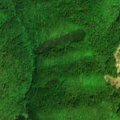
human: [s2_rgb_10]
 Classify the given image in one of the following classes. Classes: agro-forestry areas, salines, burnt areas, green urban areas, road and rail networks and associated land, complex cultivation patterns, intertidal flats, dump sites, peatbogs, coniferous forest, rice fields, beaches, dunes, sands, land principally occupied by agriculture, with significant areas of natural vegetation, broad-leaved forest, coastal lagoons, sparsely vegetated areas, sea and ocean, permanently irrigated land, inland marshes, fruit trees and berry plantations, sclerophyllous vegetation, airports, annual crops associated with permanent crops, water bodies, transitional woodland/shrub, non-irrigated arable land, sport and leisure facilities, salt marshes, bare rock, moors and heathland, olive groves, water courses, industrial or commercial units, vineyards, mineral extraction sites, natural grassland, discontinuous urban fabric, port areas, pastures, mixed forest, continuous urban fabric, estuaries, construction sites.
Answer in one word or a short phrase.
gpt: broad-leaved forest